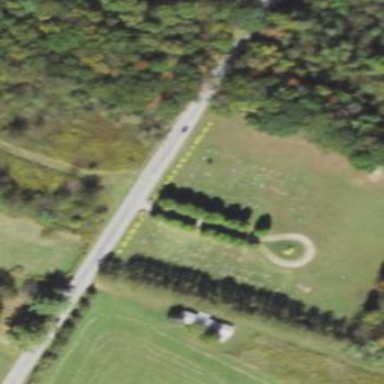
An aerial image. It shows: Cemetery.